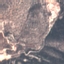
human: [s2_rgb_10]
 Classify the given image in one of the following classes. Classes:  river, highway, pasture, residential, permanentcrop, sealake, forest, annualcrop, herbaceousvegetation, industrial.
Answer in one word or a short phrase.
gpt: HerbaceousVegetation